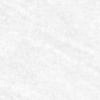
Label: change